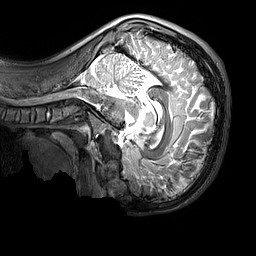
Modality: T2w
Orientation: sagittal
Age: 11
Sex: male
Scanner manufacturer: siemens
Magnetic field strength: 3 T
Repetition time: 3.2 s
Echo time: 0.408 s